Question: How can I find out who created a specific DB role?
I Have a database, with the following DB roles (see the picture below)
but I need to know who created the db_dev role, because there is no change request associated with it.
Maybe it was just created by mistake in the wrong server. (classic)
I would like to know who created it?
Not to blame the person, just to find out and inquire about it. there are a few of us here on holiday at the moment.
How can I do that?

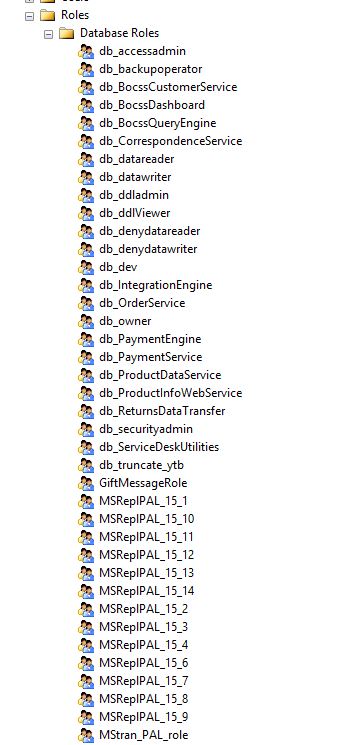
Answer: I manage to find that out by reading the default trace.
below is the script I have used.
'''
--===============================================================================================
--To check to see whether a default trace is indeed currently running, execute the following:
--===============================================================================================
SELECT *
FROM sys.configurations
WHERE configuration_id = 1568
--===============================================================================================
-- script to read from the default trace:
--===============================================================================================
DECLARE
@trace_id INT,
@filename NVARCHAR(4000);
SELECT @trace_id = id
FROM sys.traces
WHERE is_default = 1;
SELECT @filename = CONVERT(NVARCHAR(4000), value)
FROM sys.fn_trace_getinfo(@trace_id)
WHERE property = 2;
SELECT HostName, LoginName, DatabaseName, TargetUserName, StartTime, TextData AS [Trace Time]
FROM sys.fn_trace_gettable(@filename, DEFAULT)
'''